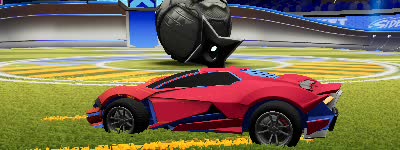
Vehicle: werewolf